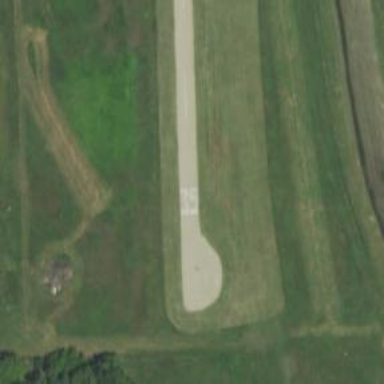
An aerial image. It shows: Runway surface made of asphalt at airport.